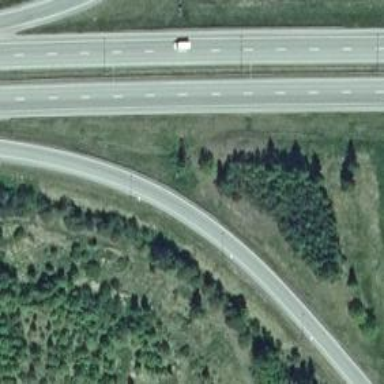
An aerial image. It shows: Tertiary trunk_link highway.